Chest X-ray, AP view. Patient: 49 years old, sex M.
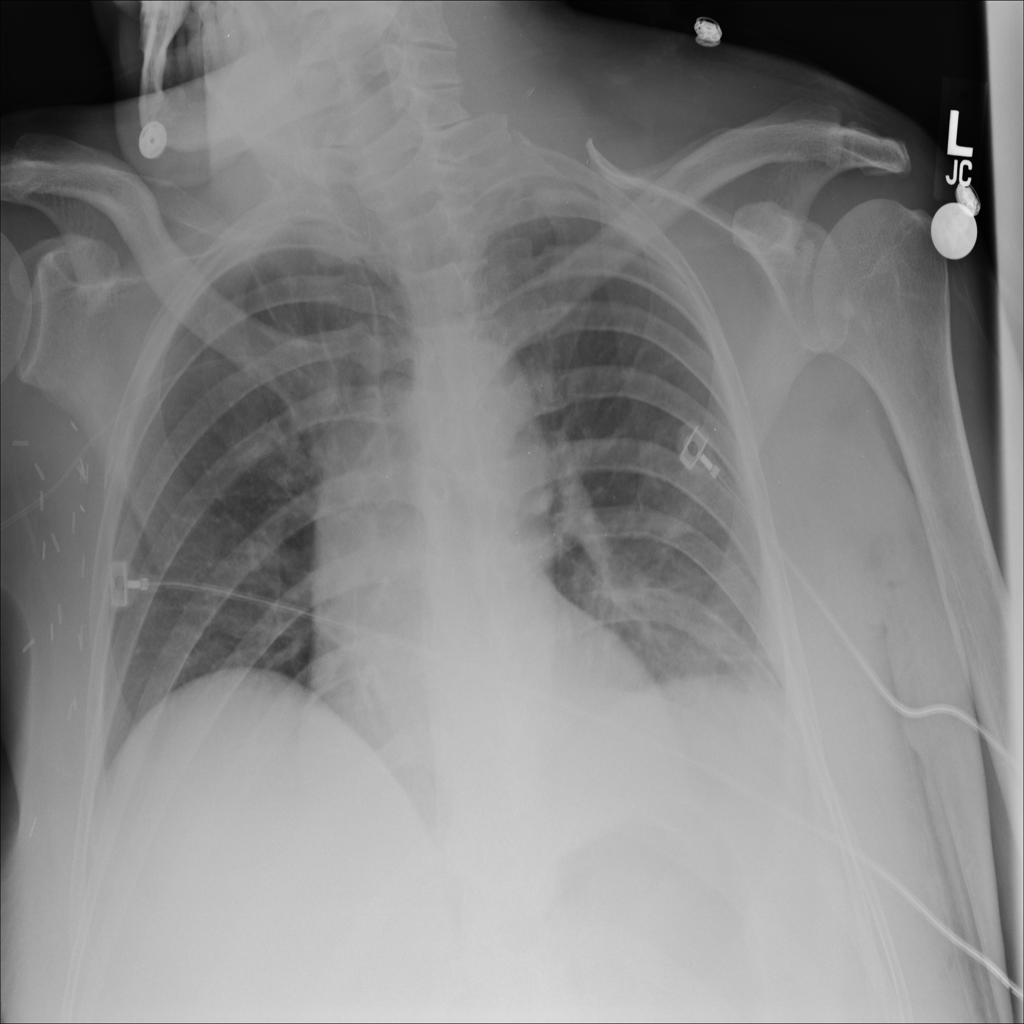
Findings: No Finding